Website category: camera
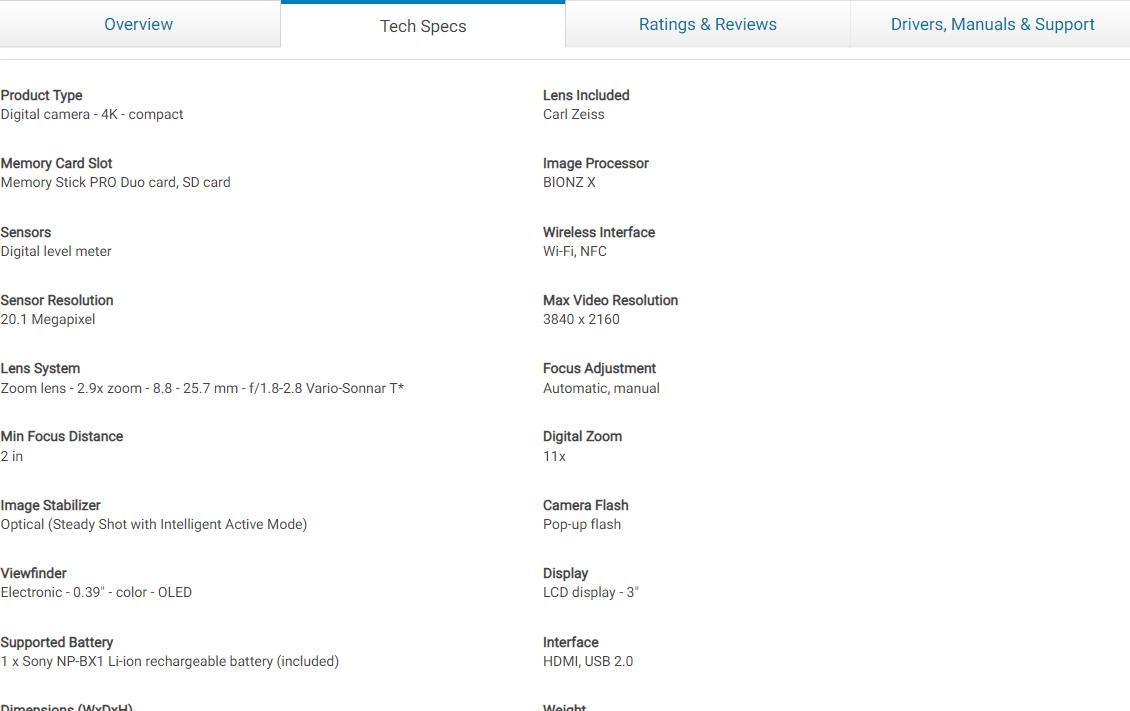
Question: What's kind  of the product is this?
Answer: Digital camera - 4K - compact

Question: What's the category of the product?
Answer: Digital camera - 4K - compact

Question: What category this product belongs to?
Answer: Digital camera - 4K - compact

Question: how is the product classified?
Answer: Digital camera - 4K - compact

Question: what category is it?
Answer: Digital camera - 4K - compact

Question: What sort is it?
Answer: Digital camera - 4K - compact

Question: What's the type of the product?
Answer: Digital camera - 4K - compact

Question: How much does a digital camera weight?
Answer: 9.59 oz

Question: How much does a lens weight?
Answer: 9.59 oz

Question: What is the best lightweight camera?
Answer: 9.59 oz

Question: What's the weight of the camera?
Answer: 9.59 oz

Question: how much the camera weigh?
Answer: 9.59 oz

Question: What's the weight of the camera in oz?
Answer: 9.59 oz

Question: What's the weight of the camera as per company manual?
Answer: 9.59 oz

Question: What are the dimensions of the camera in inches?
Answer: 4 in x 1.6 in x 2.3 in

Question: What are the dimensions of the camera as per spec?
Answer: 4 in x 1.6 in x 2.3 in

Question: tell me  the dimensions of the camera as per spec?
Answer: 4 in x 1.6 in x 2.3 in

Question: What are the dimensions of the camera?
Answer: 4 in x 1.6 in x 2.3 in

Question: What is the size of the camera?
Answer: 4 in x 1.6 in x 2.3 in

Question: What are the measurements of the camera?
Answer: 4 in x 1.6 in x 2.3 in

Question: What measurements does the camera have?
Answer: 4 in x 1.6 in x 2.3 in

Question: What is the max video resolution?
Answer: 3840 x 2160

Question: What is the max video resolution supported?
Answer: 3840 x 2160

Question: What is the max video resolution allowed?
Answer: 3840 x 2160